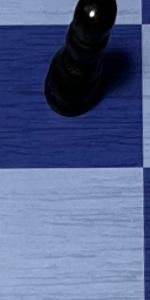
Label: Empty